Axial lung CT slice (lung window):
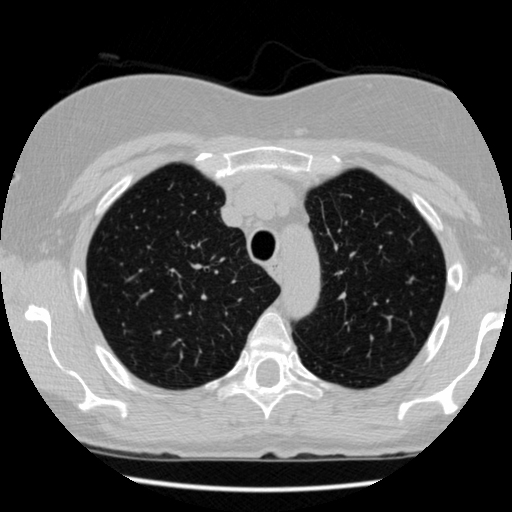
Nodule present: no